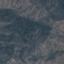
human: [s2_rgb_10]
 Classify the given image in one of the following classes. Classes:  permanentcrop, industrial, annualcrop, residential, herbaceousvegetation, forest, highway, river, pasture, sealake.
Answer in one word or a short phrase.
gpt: HerbaceousVegetation